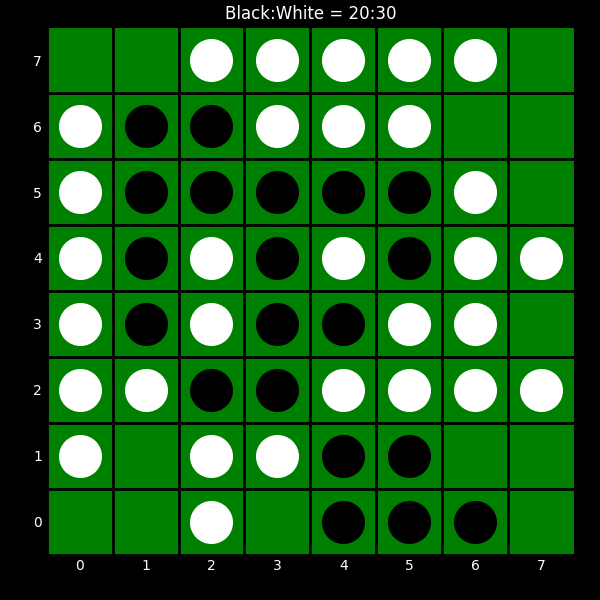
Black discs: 20
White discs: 30